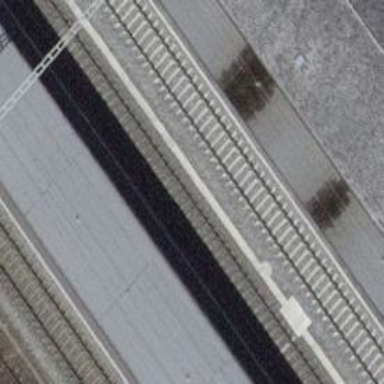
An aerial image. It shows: Stop position for public transport at railway stop.